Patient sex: F
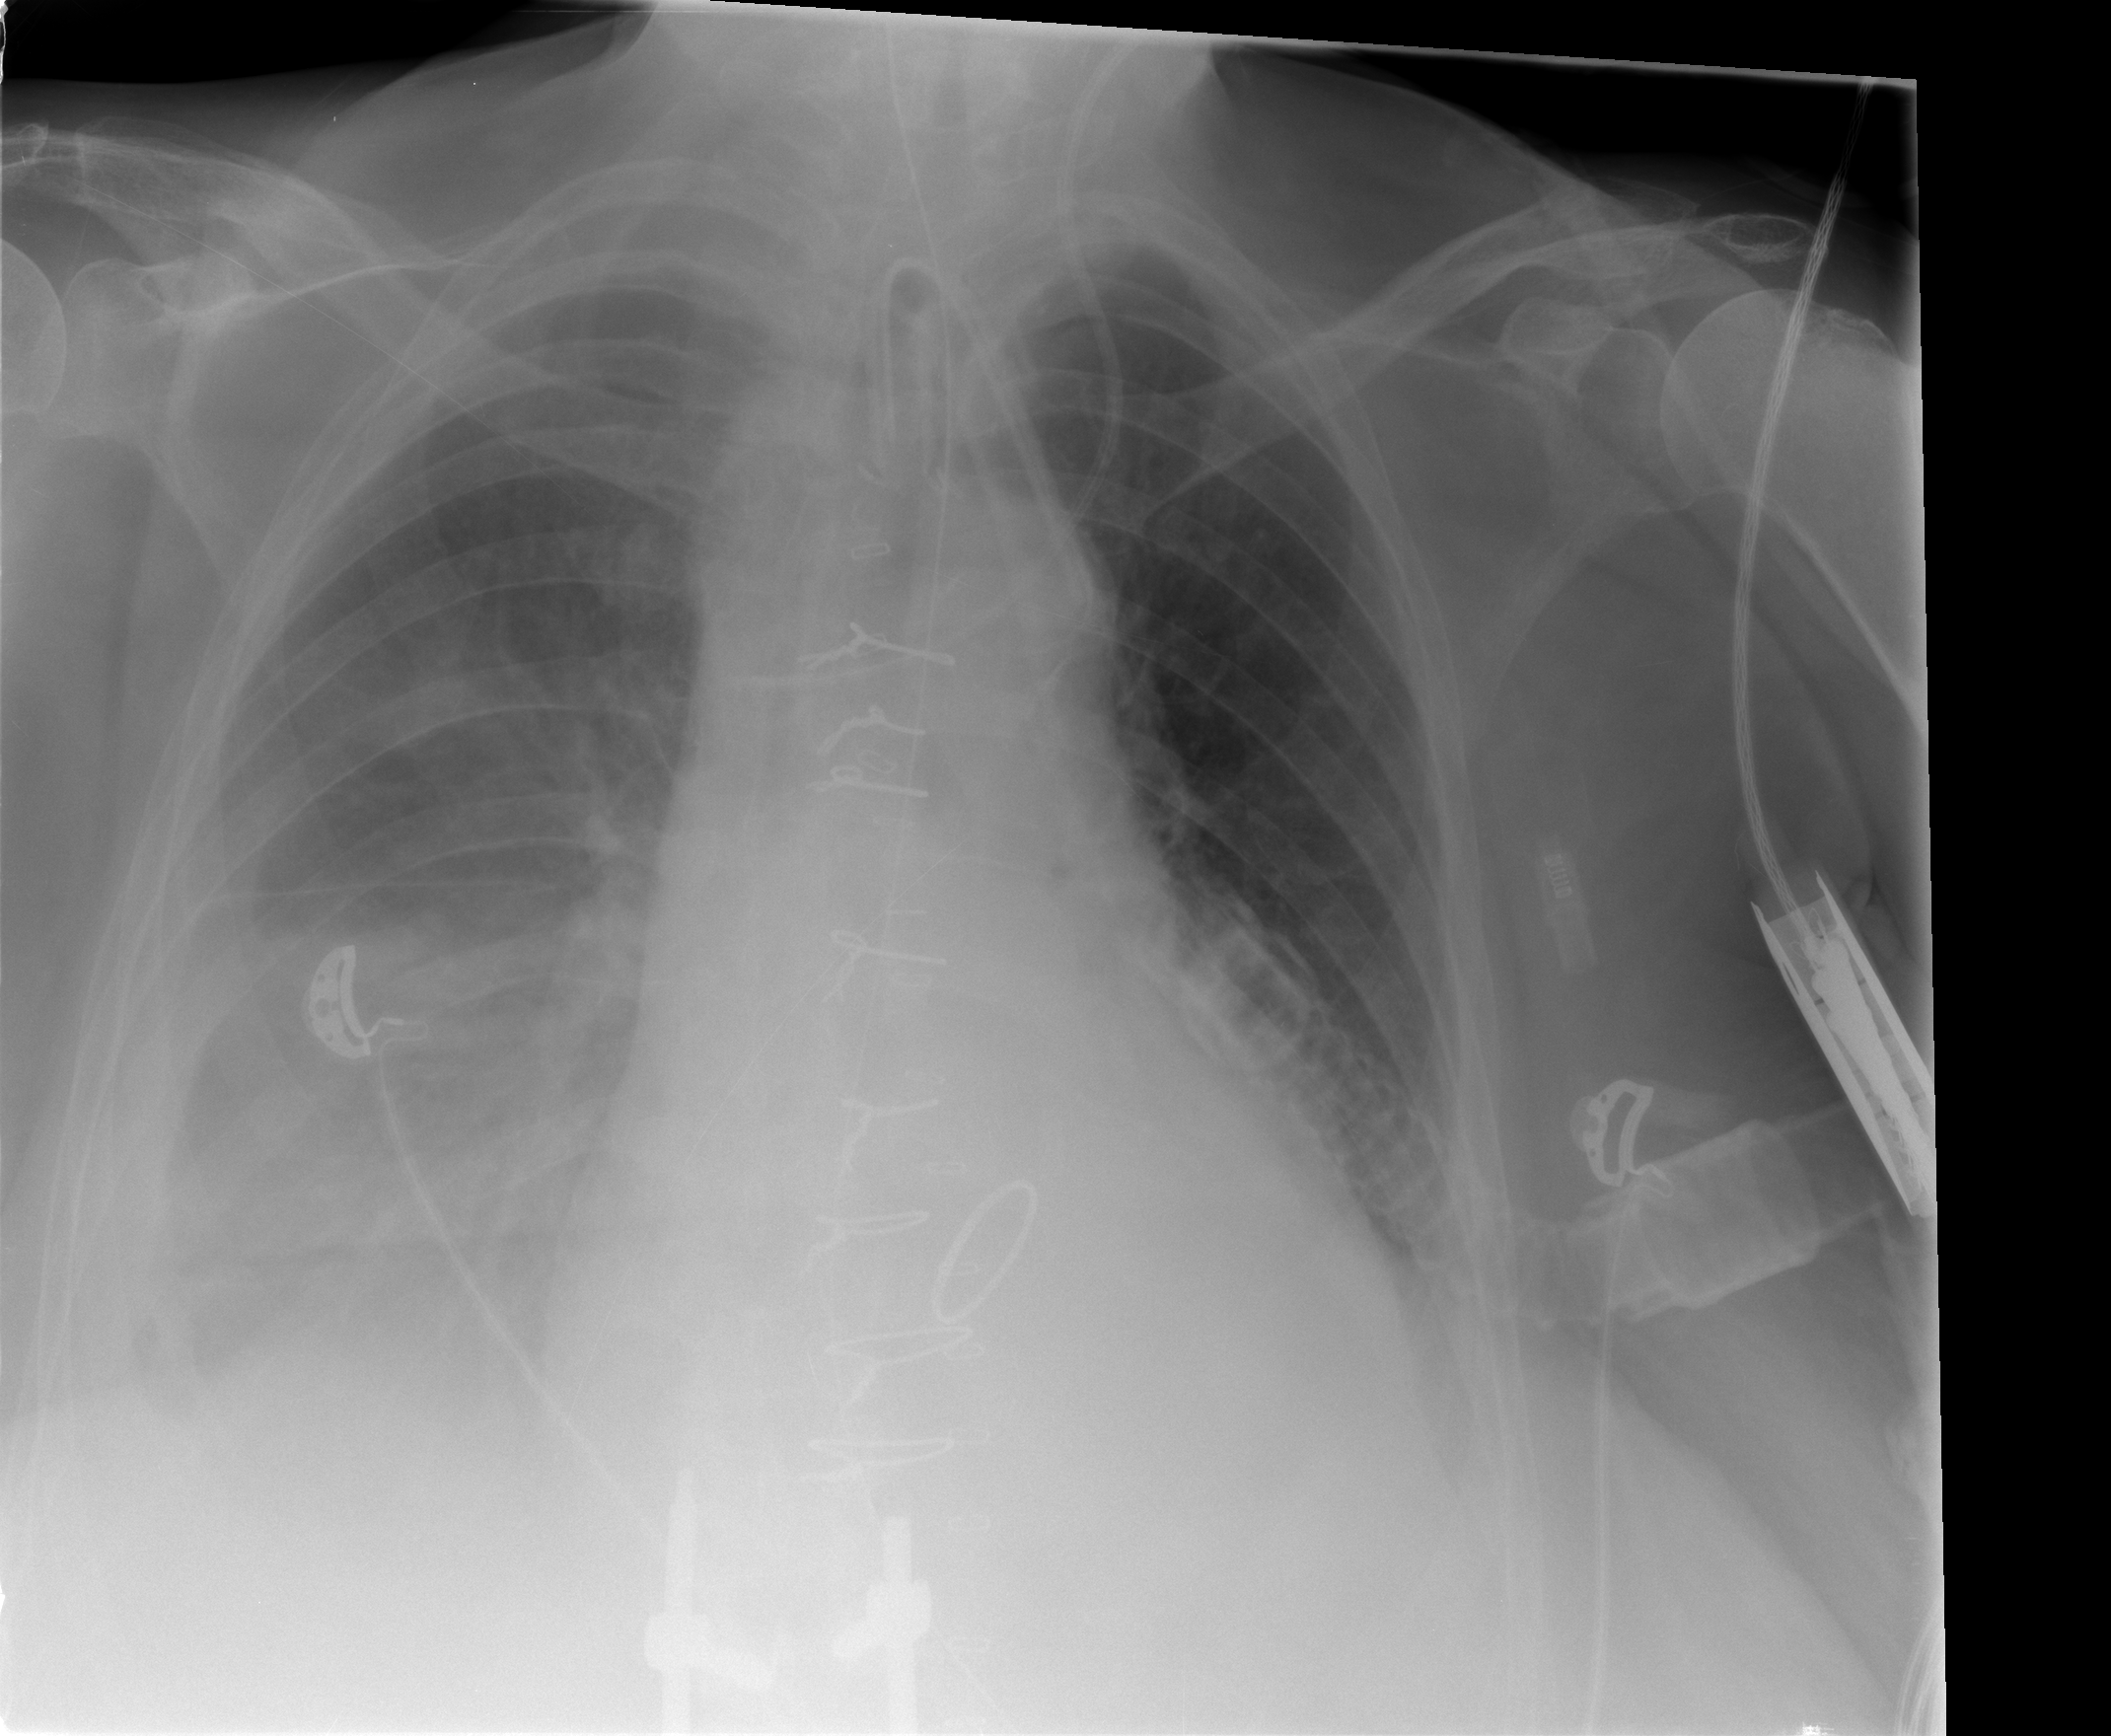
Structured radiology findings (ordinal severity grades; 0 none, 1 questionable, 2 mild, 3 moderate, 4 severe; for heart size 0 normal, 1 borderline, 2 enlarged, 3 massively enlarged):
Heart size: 2
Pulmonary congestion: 0
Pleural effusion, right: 3
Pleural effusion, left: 1
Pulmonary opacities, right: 1
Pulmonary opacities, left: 0
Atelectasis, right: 3
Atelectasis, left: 1